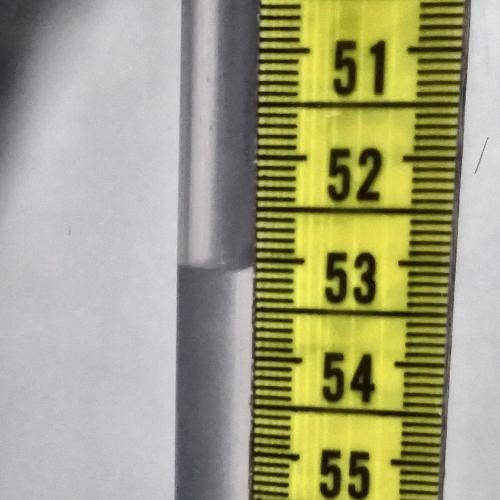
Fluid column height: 53.1 cm